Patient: sex M, age 37
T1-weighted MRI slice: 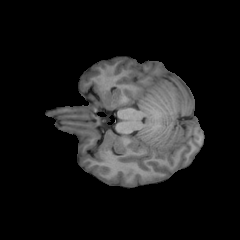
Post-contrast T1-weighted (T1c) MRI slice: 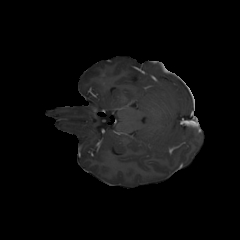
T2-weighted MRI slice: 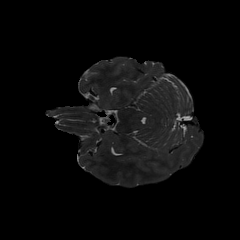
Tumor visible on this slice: no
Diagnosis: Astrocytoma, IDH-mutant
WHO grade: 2